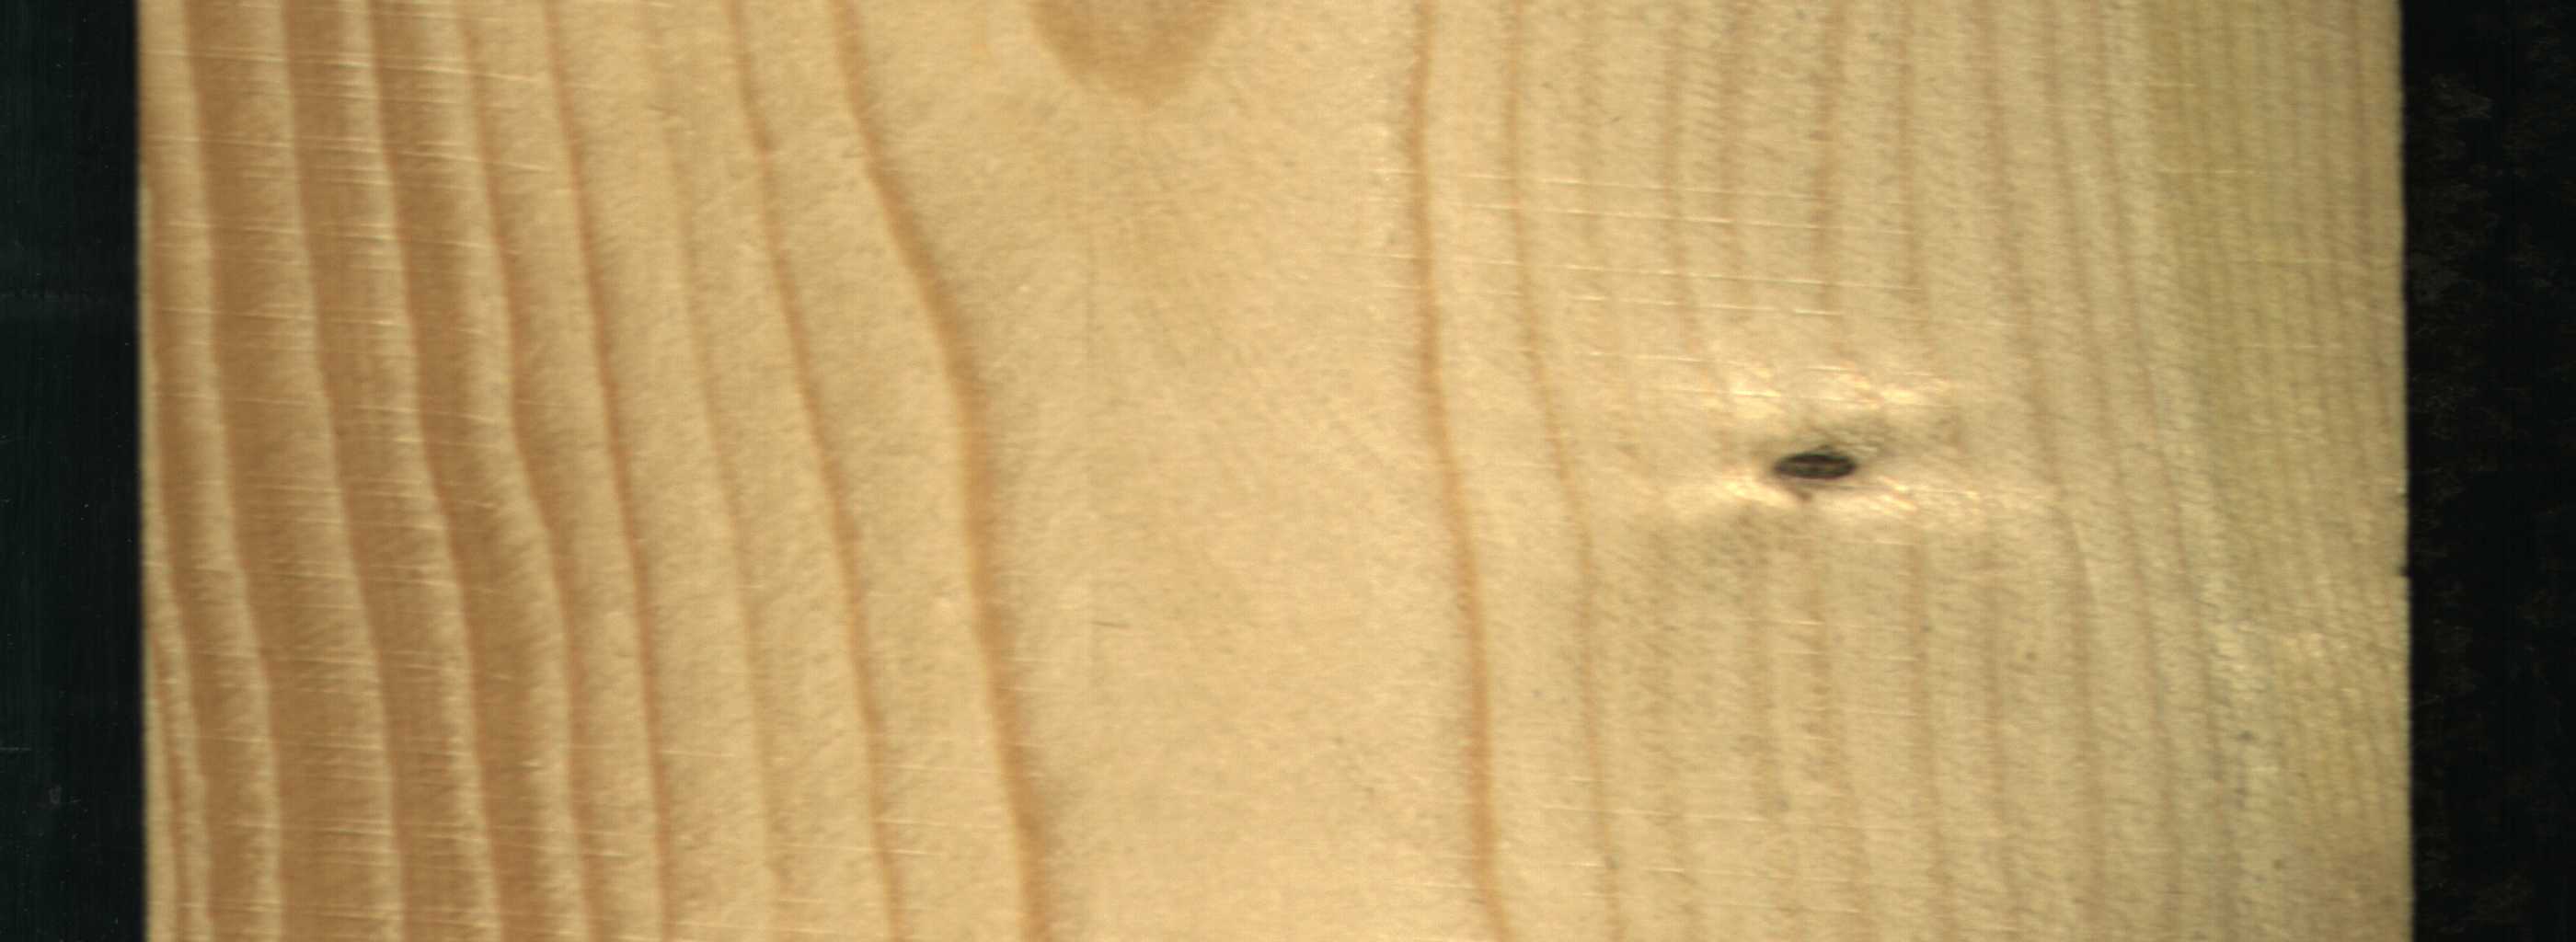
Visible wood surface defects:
Dead_Knot